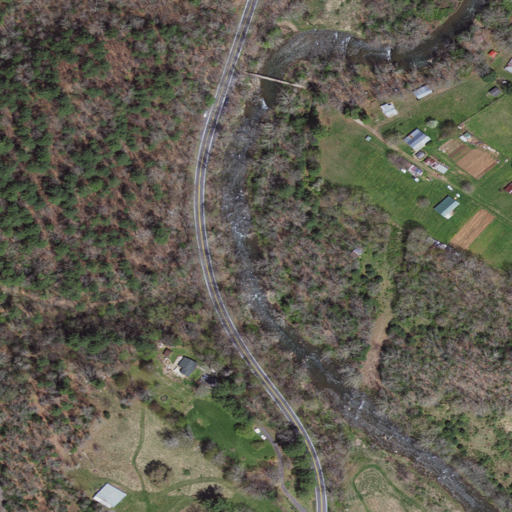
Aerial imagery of valley in Virginia named Stillhouse Hollow containing mixed forest, deciduous forest, open development, pasture, evergreen forest, grassland, and low intensity development